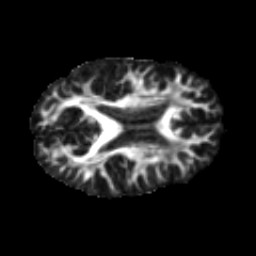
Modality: FA
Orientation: axial
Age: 17
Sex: male
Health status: ill
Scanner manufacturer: ge
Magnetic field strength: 3 T
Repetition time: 6.752 s
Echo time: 0.079 s